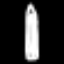
Label: pencil